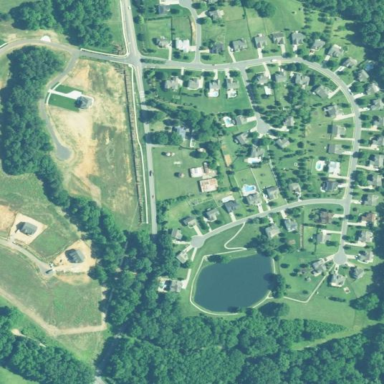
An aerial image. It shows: Residential area consisting of single-family homes.